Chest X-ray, AP view. Patient: 34 years old, sex M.
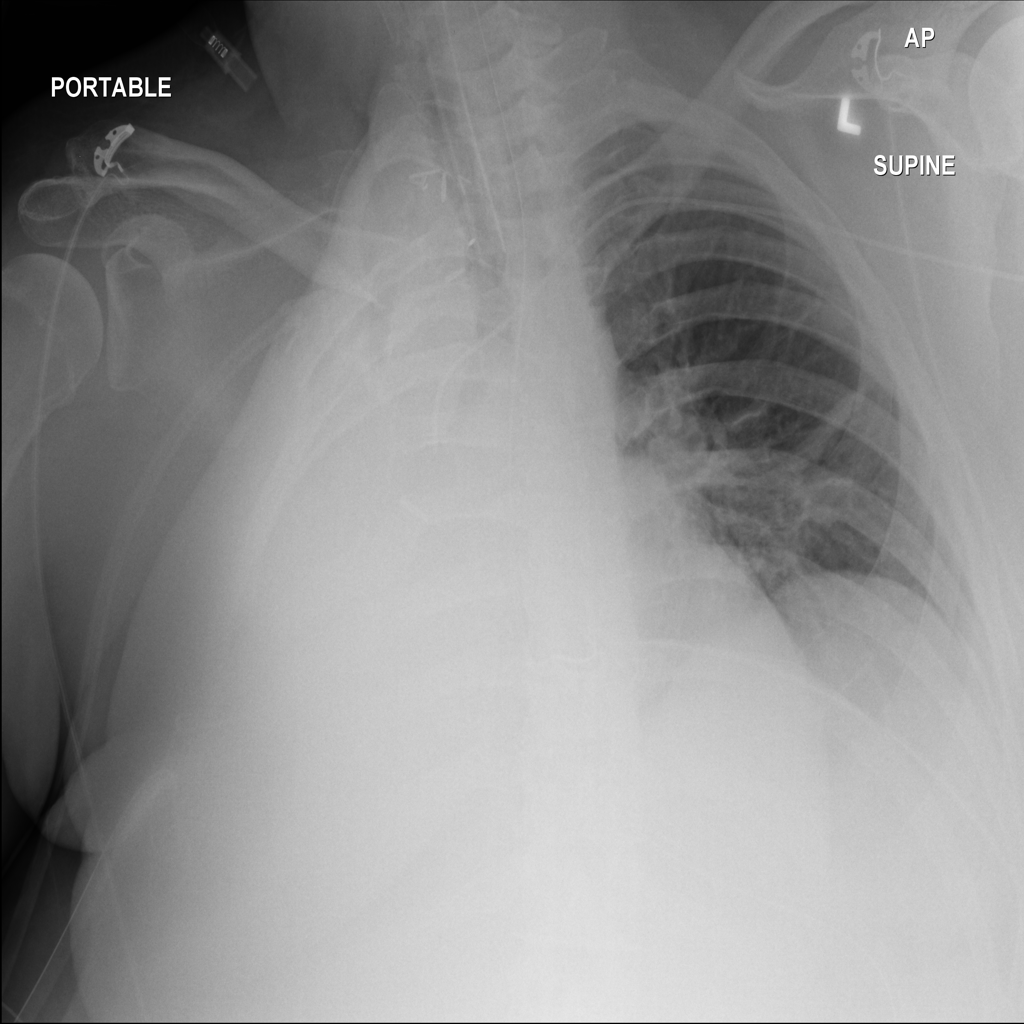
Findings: Atelectasis